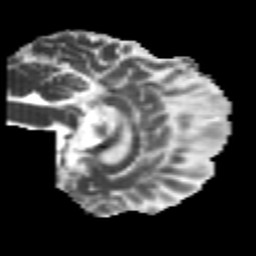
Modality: MD
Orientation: sagittal
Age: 25
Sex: male
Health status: healthy
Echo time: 0.074 s